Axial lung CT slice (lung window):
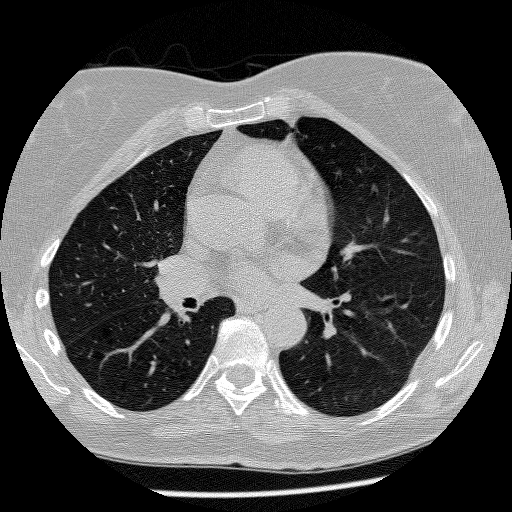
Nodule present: no